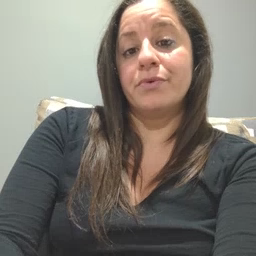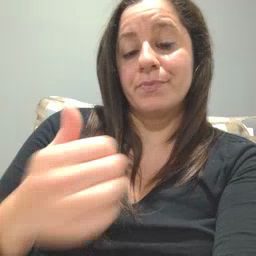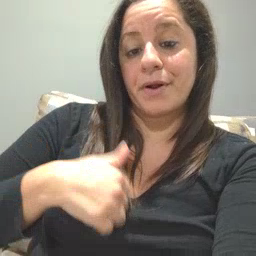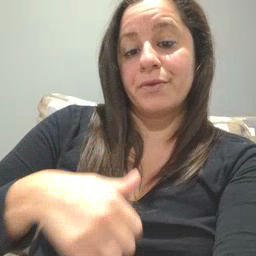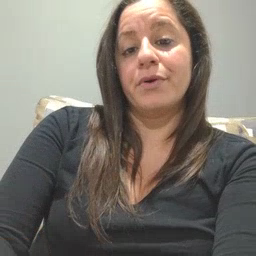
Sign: bath